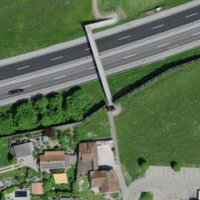
EUNIS habitat code: 57
Species observed at this site:
Milvus milvus
Falco tinnunculus